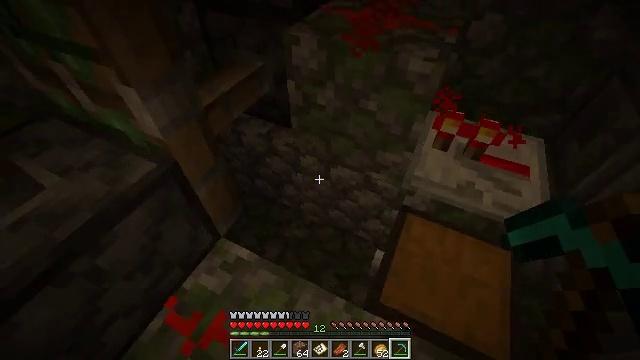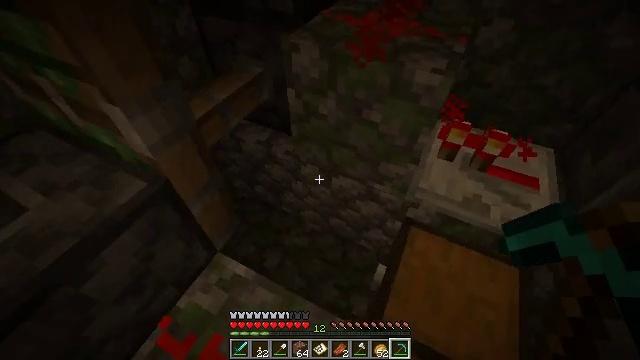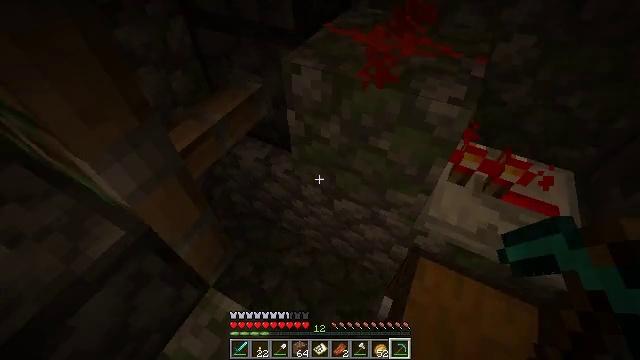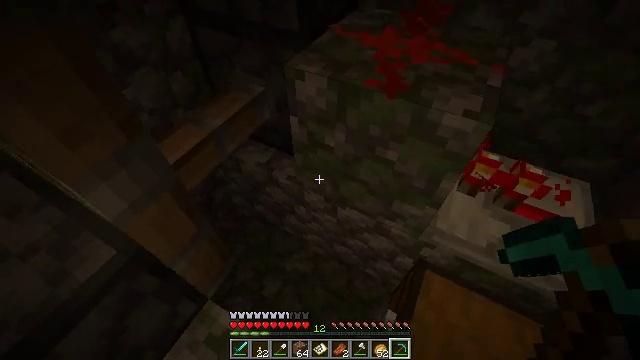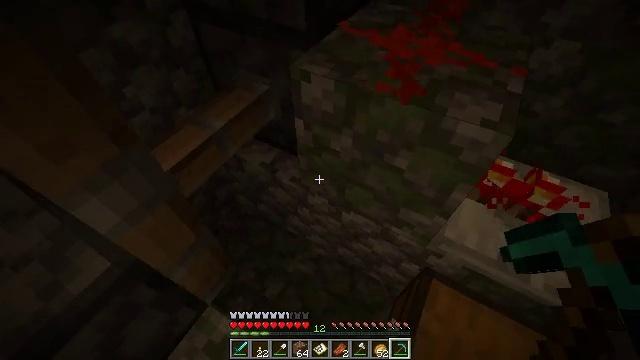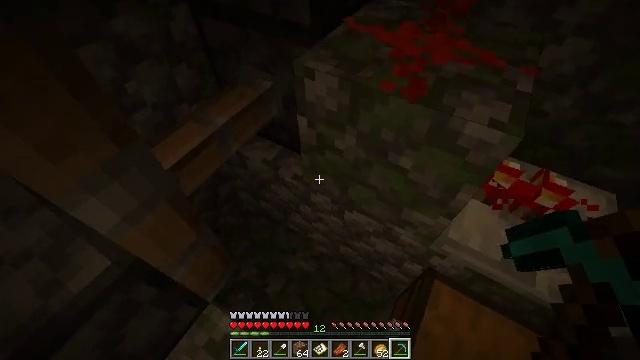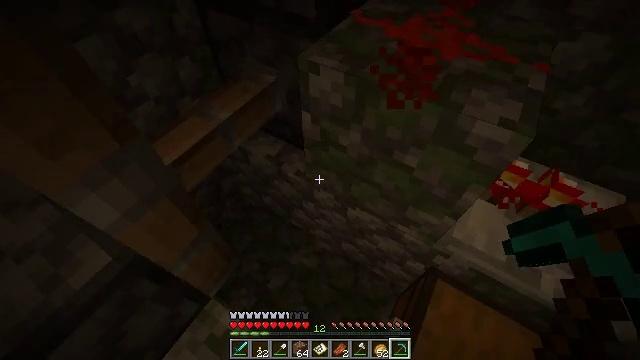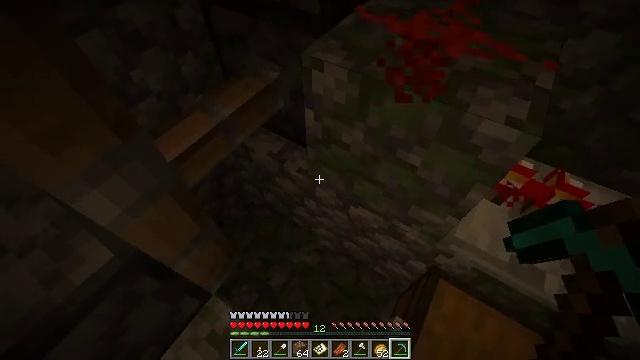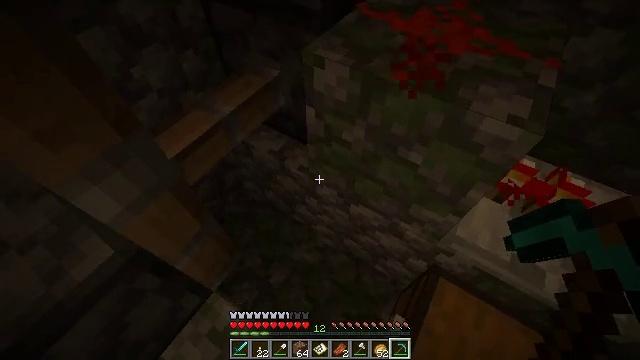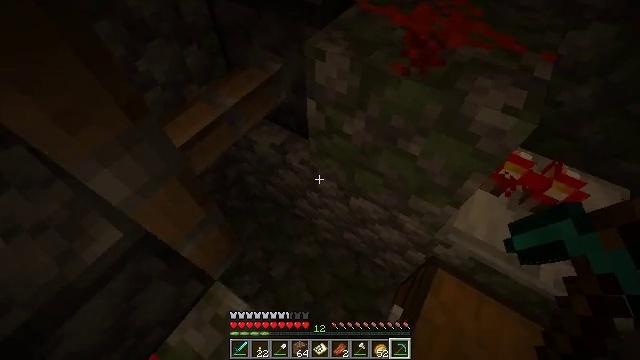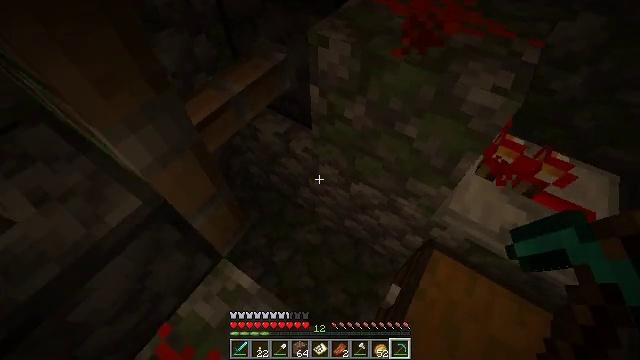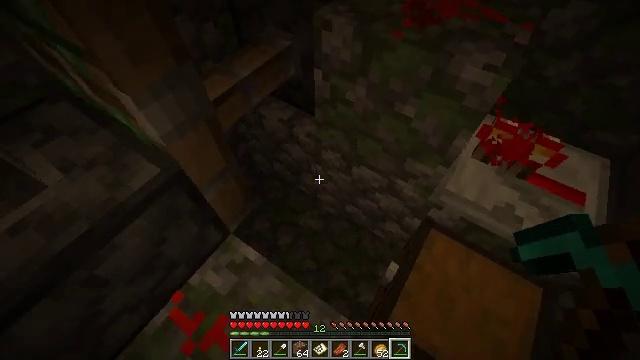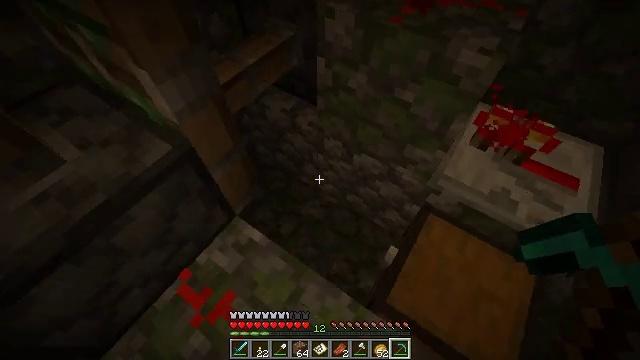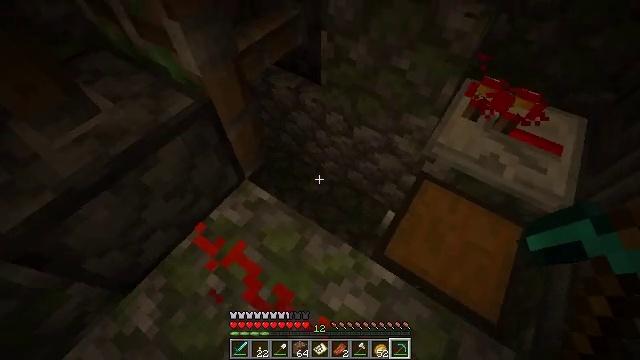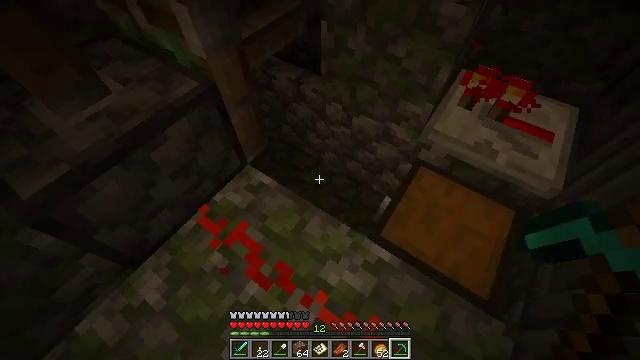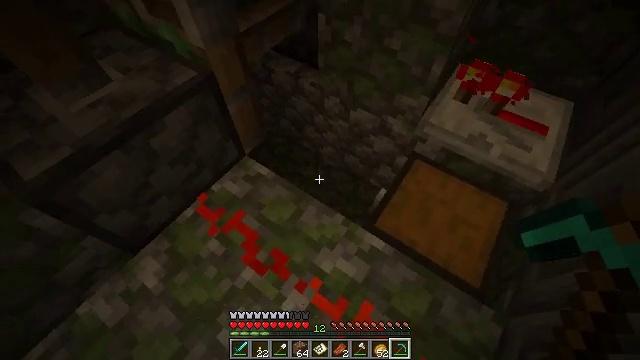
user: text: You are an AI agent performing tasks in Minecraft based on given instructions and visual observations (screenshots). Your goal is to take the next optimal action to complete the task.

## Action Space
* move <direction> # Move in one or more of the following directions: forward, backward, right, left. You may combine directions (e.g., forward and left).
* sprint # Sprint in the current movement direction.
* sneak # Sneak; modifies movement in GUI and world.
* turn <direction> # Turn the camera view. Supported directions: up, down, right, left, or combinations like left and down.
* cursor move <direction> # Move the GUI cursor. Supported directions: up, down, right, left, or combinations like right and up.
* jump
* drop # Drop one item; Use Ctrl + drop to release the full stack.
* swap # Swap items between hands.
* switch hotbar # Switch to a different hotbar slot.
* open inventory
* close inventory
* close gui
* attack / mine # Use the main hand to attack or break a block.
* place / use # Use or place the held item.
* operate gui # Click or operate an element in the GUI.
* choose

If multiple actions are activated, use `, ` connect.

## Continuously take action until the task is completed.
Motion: motion action
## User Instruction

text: Harvest vines off the surface.
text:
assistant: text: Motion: move forward
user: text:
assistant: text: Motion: move forward
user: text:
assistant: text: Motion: turn left
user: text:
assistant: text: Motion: turn left and down
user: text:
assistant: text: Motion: no_op
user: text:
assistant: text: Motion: turn left and down
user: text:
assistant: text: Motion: no_op
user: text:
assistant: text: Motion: no_op
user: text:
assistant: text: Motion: move back
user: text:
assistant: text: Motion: move back
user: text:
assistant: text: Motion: move back
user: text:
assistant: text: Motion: move back
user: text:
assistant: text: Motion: move back
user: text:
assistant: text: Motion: no_op
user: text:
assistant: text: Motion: no_op
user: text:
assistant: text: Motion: move right, turn left
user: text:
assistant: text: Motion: move right, turn left
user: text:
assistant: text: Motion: move right, turn left
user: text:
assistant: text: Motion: move right, turn left and up
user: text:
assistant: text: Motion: move right, turn left and up
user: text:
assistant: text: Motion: turn left and up
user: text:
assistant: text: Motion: turn left and up
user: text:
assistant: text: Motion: turn left and up
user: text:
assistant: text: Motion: turn left and up
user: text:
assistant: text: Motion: turn left
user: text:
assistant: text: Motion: turn left
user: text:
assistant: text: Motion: turn left
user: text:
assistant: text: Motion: turn left
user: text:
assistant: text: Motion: move forward, turn left
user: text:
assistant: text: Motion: move forward, turn left and up